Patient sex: M
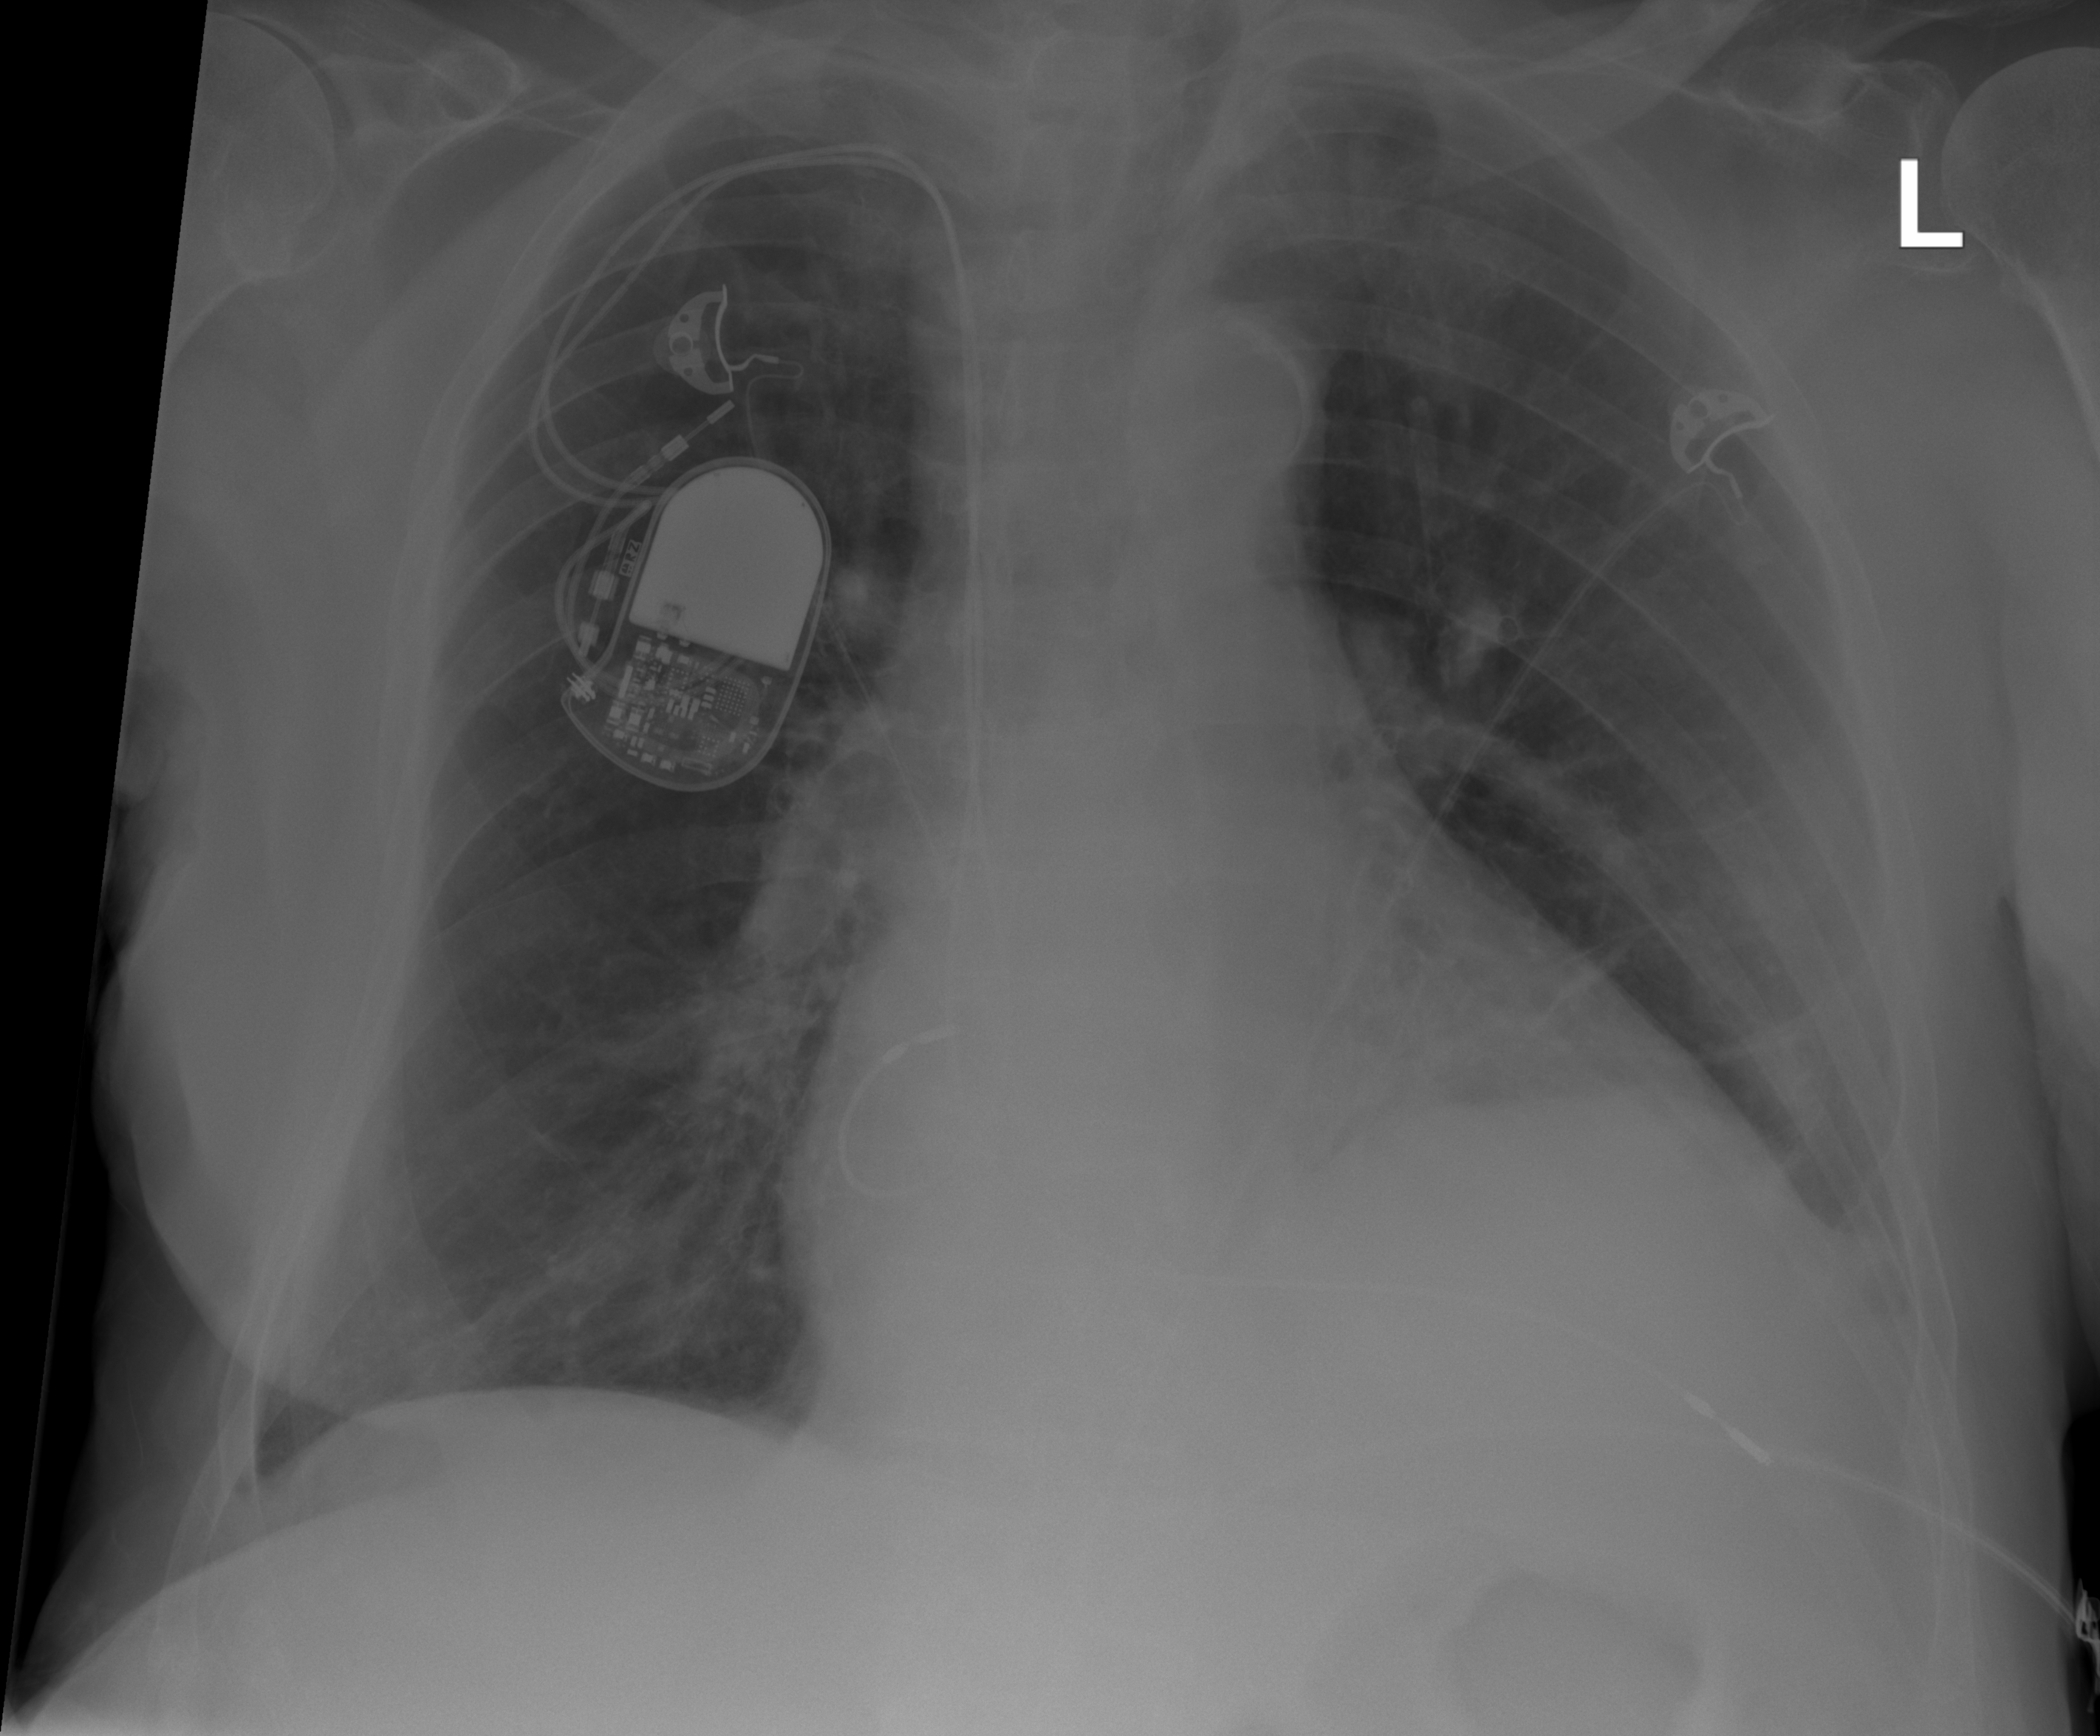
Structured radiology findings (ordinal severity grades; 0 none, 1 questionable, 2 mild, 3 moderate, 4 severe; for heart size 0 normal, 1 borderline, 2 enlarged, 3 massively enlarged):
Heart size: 2
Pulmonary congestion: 0
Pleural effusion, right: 0
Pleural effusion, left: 0
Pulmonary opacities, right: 0
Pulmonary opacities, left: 0
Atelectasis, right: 0
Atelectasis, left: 1